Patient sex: F
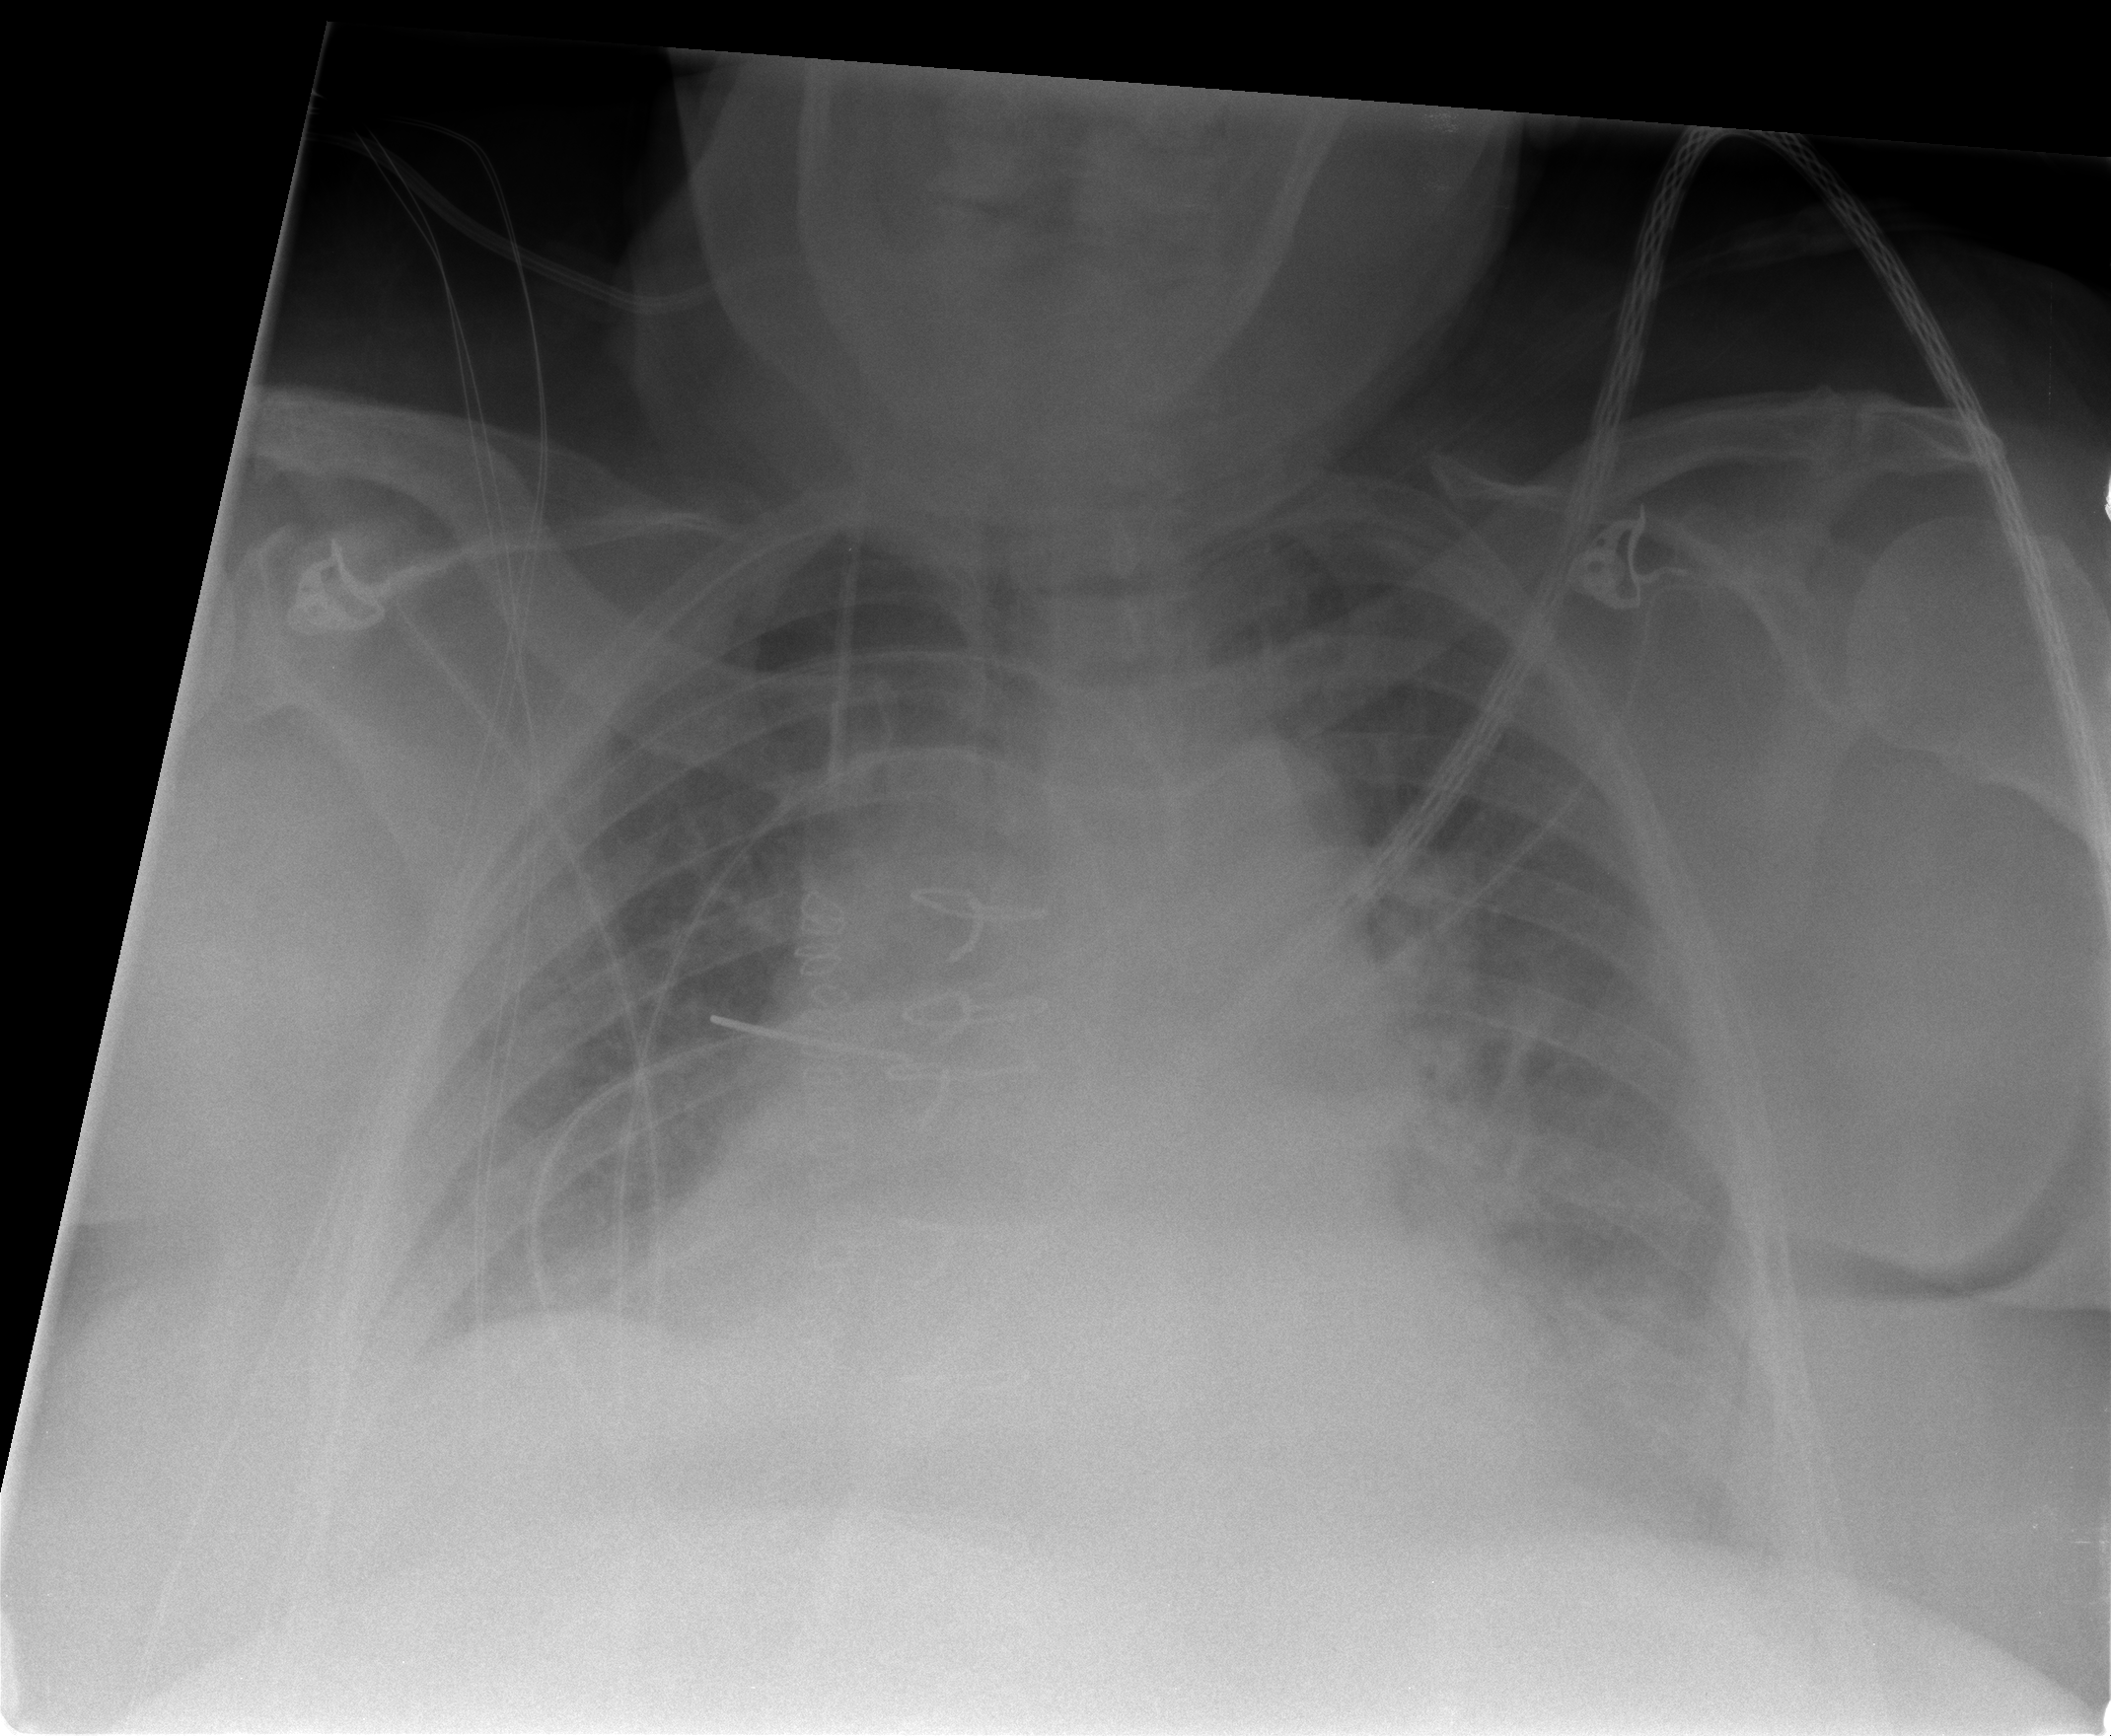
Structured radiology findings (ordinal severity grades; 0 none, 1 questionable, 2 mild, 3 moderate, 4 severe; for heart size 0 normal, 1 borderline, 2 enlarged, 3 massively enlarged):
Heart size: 2
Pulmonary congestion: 2
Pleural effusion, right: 1
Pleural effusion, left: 1
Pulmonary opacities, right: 0
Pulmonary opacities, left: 0
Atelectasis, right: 2
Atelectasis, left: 2